Chest X-ray. View position: PA
Patient age: 66
Patient sex: F
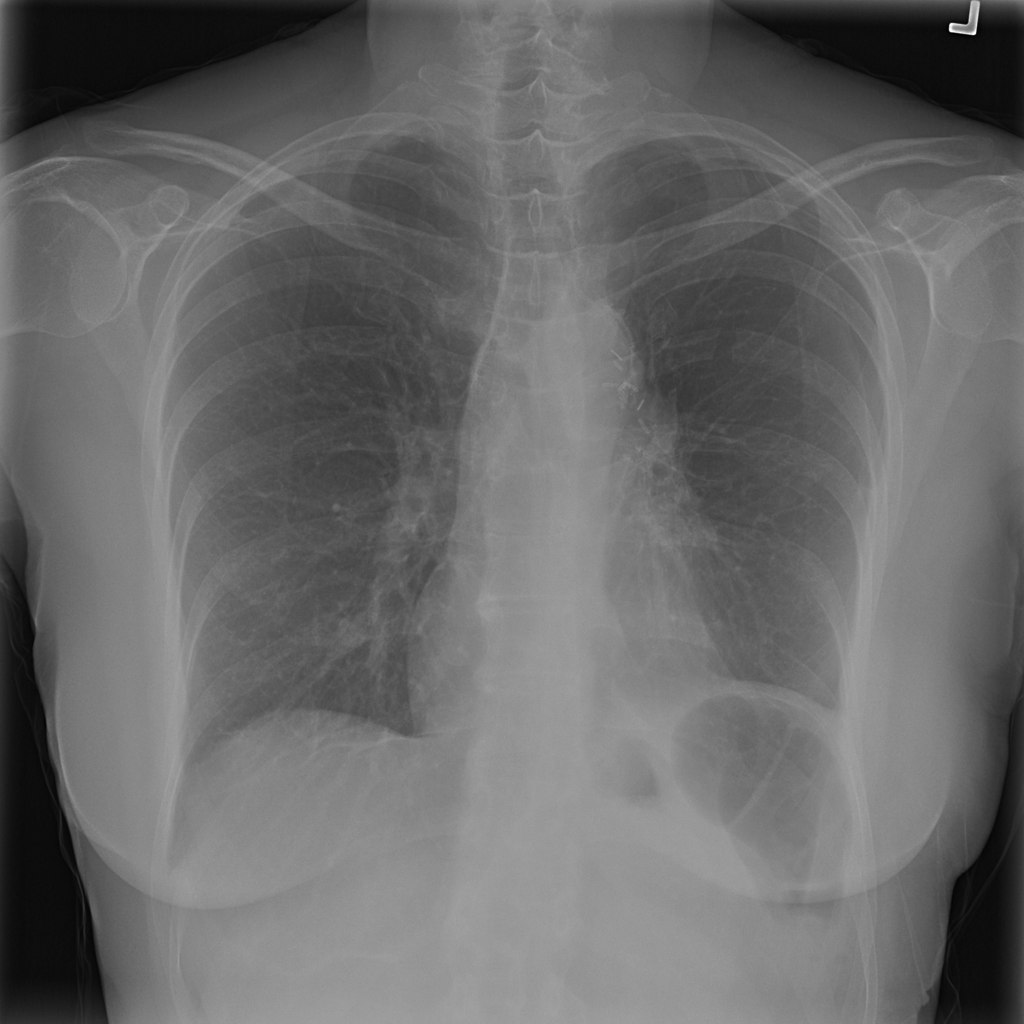
Finding: Pneumothorax